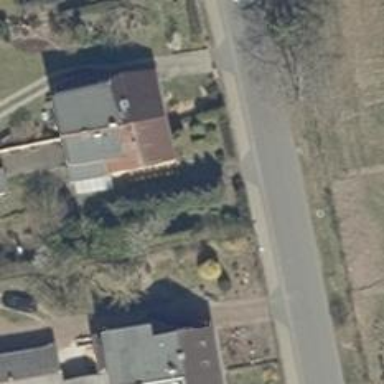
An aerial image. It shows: Sidewalk along the footway.